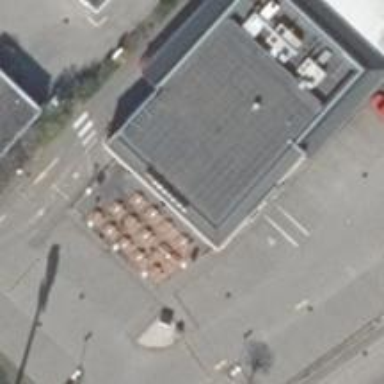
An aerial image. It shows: Fast food establishment.